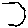
Label: hexagon